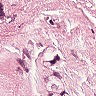
Metastatic tissue present: yes